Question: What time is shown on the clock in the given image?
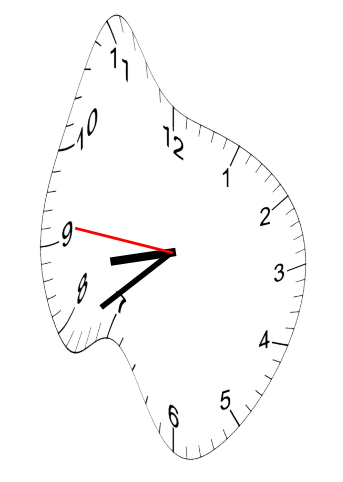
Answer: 08:38:46